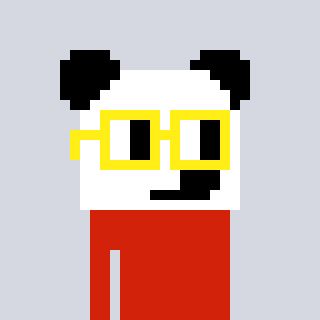
a pixel art character with square yellow glasses, a panda-shaped head and a red-colored body on a cool background